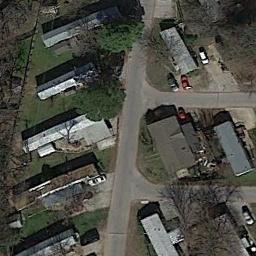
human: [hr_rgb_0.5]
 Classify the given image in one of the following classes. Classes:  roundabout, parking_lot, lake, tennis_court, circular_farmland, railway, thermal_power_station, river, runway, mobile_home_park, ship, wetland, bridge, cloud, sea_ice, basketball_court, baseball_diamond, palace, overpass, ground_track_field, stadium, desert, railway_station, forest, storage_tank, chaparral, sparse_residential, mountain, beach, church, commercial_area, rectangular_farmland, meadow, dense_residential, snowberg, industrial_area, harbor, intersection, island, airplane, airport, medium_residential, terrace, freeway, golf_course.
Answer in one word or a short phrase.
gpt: mobile_home_park